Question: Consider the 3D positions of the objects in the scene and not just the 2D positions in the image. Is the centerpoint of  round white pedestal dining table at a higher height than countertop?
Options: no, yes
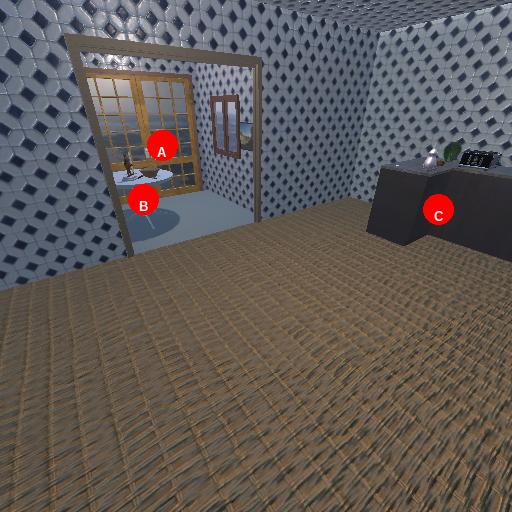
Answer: no